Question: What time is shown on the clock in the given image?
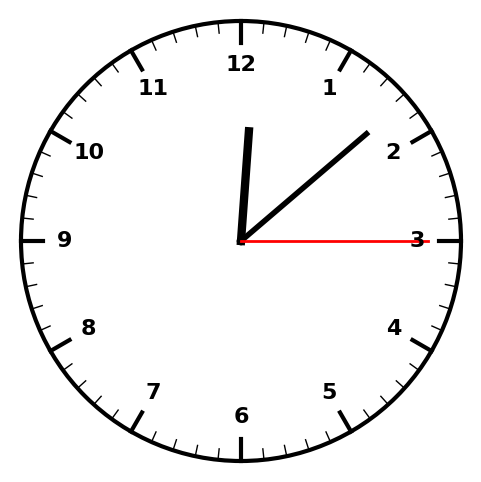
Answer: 12:08:15